Question: In my system I have , each project connect with individual DB .When Insert transaction occur in any project then record insert on all of the db,but when update event occur in any project then respective update occur only it's DB not impact rest of the project db.it's my system process.After continue this process data become difference on each db.With out change this process what I do to overcome this data mismatch problem.
on system-1 transaction activity :
Transaction -->Update -->Modification occur only on system1 db not in system-2,sytem-3 db

Any type of suggestion will be acceptable,if have any query please ask,thanks in advanced.
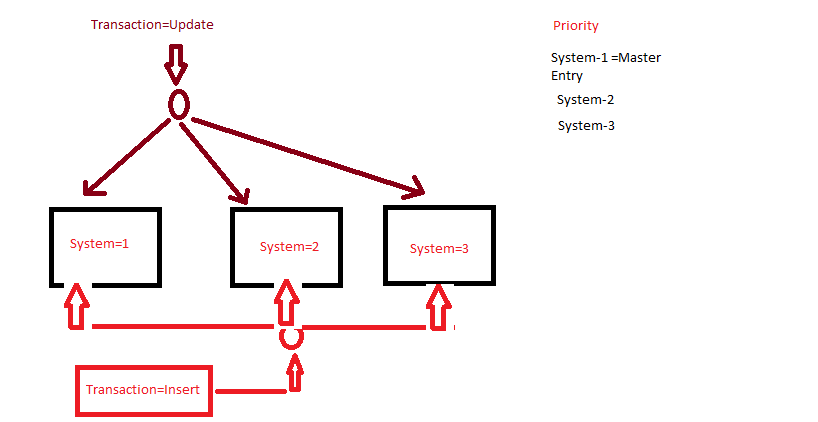
Answer: I'm currently working in almost the same Project architecture. Our solution is to create <URL>. By doing so - you can guarantee that all your information is actual in every moment. The communicates with Service massages when dealing with all other modules.
This design is based on <URL> concept.

I think that in your case, you can only add logic for and reuse all that you have at this point. If you spend some time on such Single_entry_point module, which to deal with not only , but with too.
When it comes to Databases validation (done by SQL scripting) you definatelly have to consider the use of <URL>. To be more specific - when data as it is being moved into production systems. The data in your production systems has to be right in order to support your business decision making. Informatica Data Validation Option provides the ETL testing automation and management capabilities to ensure that your production systems are not compromised by the .
If you find that this options doesn't suits your needs, here are resources I found about this topic:
- <URL>